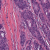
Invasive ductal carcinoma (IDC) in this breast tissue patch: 1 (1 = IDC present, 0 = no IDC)